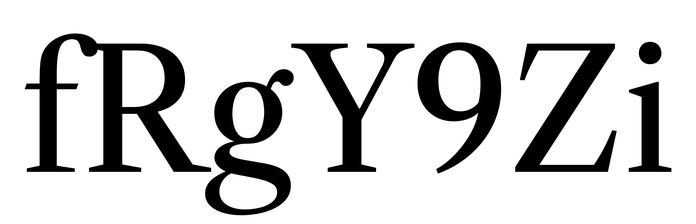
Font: LibreCaslonText_Regular